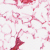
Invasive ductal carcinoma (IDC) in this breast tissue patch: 0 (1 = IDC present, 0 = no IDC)